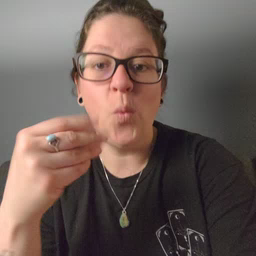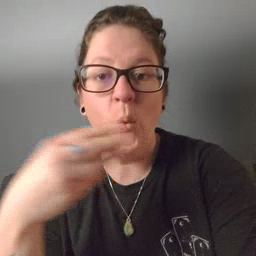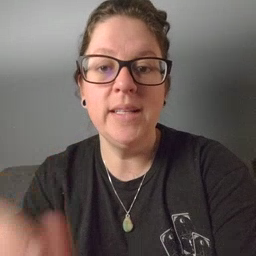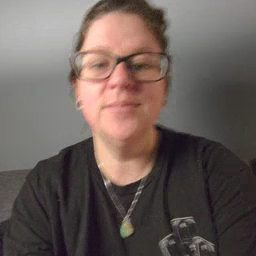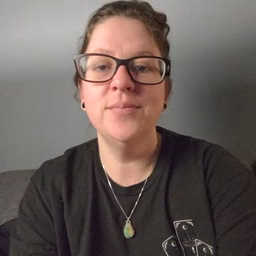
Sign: story